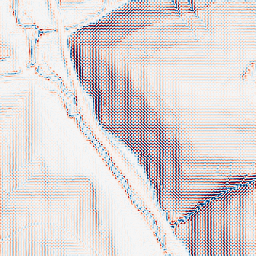
Category: wavelet
Decomposition family: wavelet_dwt
Decomposition parameters: wavelet: haar
level: 2
Upsampling method: edge_directed
Upsampling parameters: scale: 4
Upsampling scale: 4